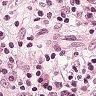
Metastatic tissue present: yes